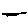
Label: line